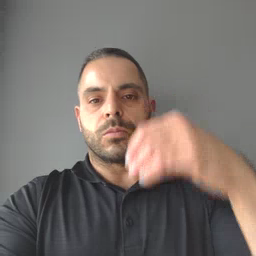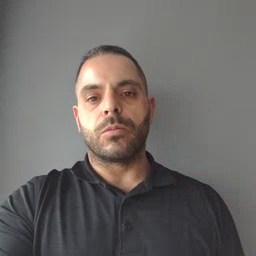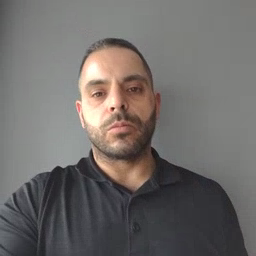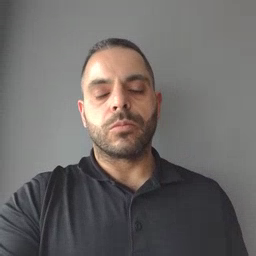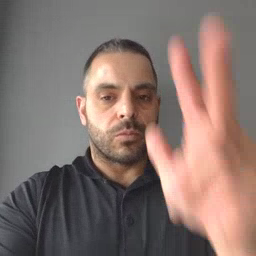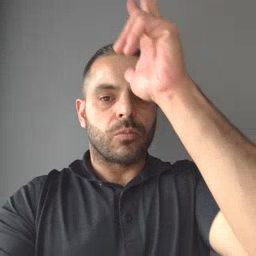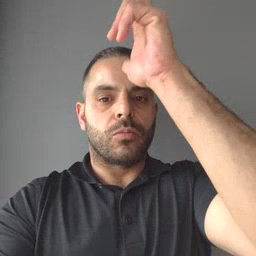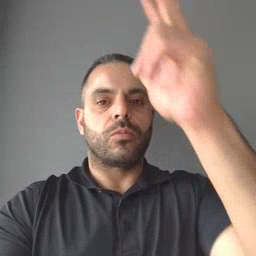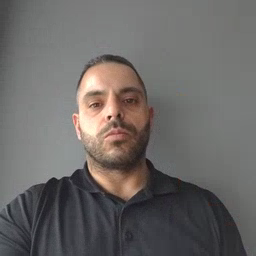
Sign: hen